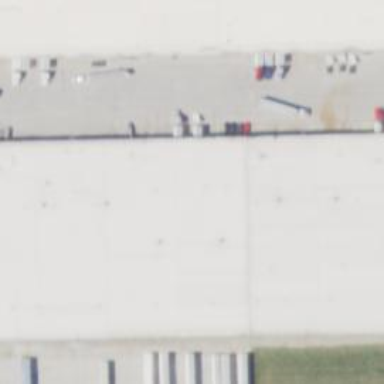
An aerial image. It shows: Industrial building.